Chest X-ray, AP view. Patient: 64 years old, sex M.
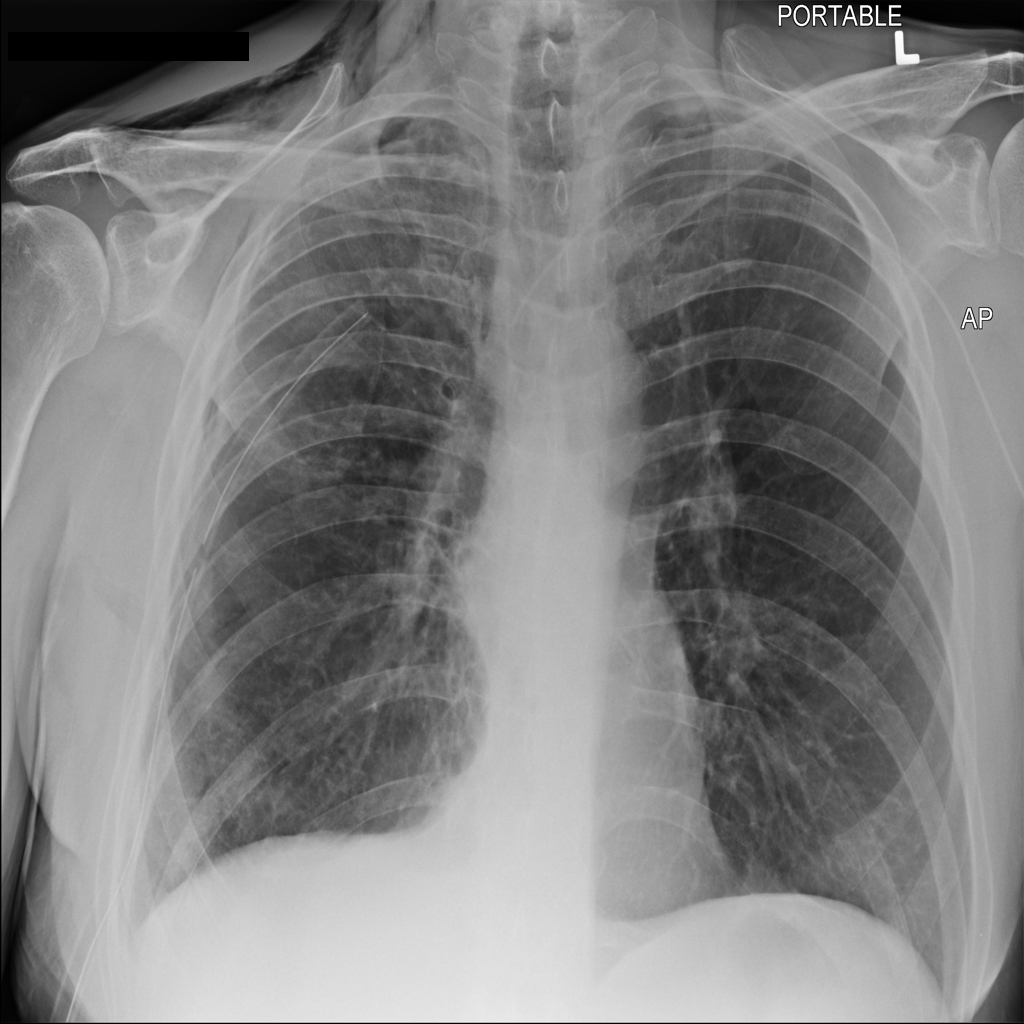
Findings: Emphysema